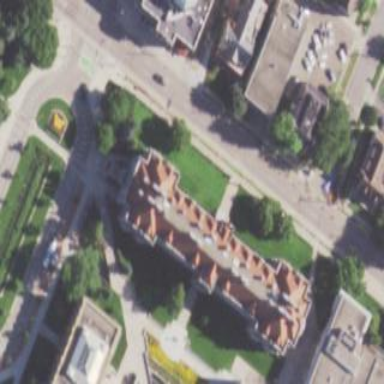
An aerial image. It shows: View of university building.